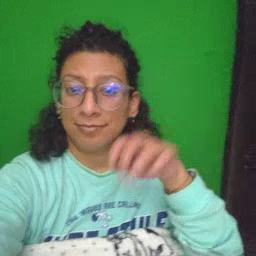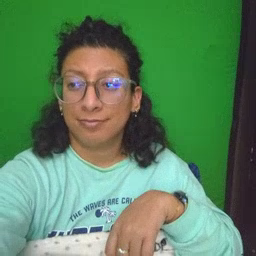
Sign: frog